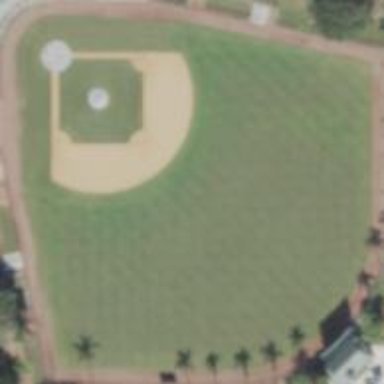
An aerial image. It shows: Baseball pitch for leisure and sports activities.